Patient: sex F, age 71
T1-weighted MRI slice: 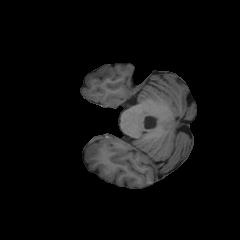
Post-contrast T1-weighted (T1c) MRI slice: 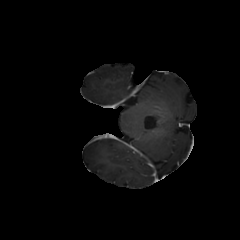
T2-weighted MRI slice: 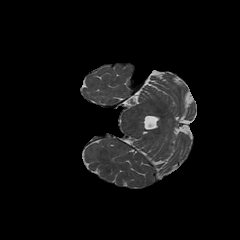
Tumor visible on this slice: no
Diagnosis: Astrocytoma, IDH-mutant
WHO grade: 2